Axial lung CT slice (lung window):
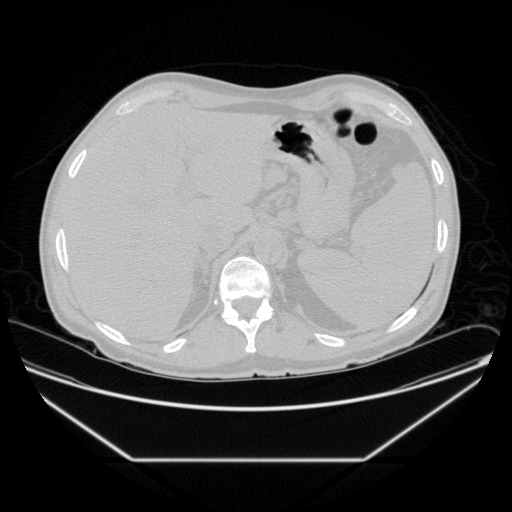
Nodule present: no